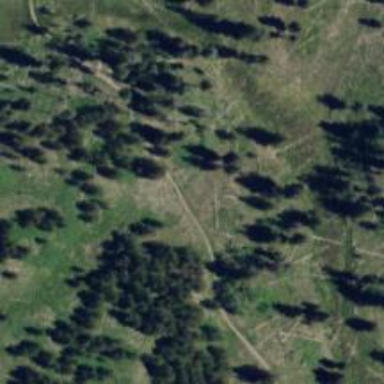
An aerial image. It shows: Intermediate difficulty Nordic hike path.